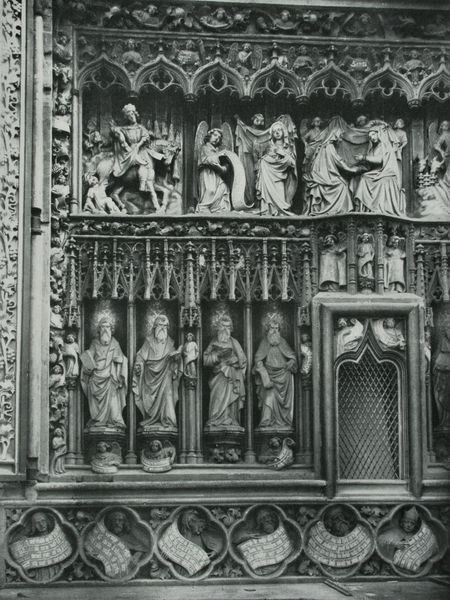
Titel: Hochaltar (Detail)
Künstler: Augustin Kiendle
Standort: Landshut
Institution: St. Martin
Schlagwörter: flügel, umhang, ausschnitt, fenster, frankreich, grau, holz, schwarz, weiss, tuch, architektur, falten, rahmen, sockel, stein, gitter, kirche, gewand, gewänder, gotik, krone, pferd, reiter, engel, relief, schrift, ansicht, fassade, figuren, kaiser, könig, falte, gestühl, detail, inschrift, plastik, foto, fotografie, photographie, buch, schwarz-weiß, schwert, text, altar, schnitzerei, photo, wappen, skulpturen, plastiken, gotisch, spitzbogen, jesus, heilige, fresko, bänder, heilig, gothik, maria, schrein, gothisch, sakral, verzierungen, geschnitzt, schnitzwerk, verkündigung, nischen, spitzgiebel, fialen, sakralarchitektur, schriftrollen, tabernakel, vierpaß, fiale, spätgotik, retabel, schnitzaltar, martin, apostel, evangelist, evangelisten, baldachine, kartuschen, schriftbänder, sakralkunst, gespränge, sankt martin, st. martin, aufwändig, photogrpahie, arhcitektur, eselsrücken, käsier, schweifgiebel, tituli, zentrale gruppe